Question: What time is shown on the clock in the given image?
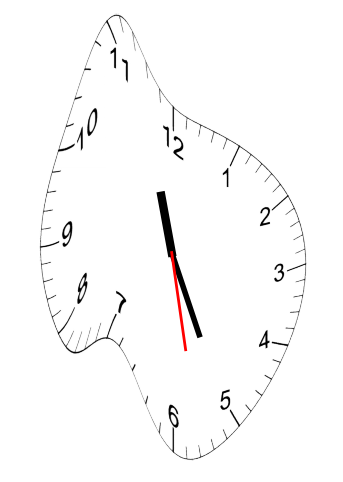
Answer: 11:25:28